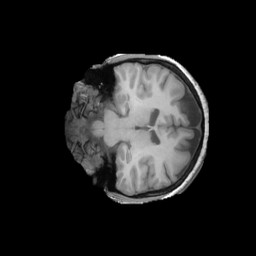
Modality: T1w
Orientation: coronal
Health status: ill
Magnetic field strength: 3 T